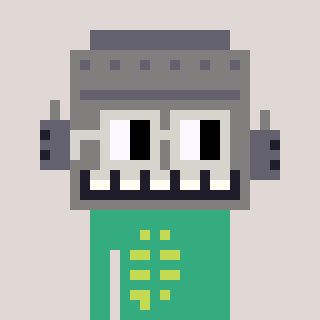
a pixel art character with square light gray glasses, a robot-shaped head and a teal-colored body on a warm background